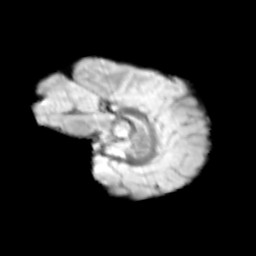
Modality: T2w
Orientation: sagittal
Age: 9
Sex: male
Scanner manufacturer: siemens
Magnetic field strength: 3 T
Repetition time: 3.8 s
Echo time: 0.07 s